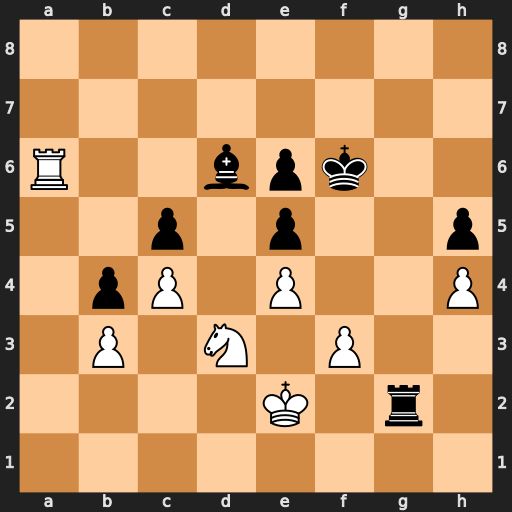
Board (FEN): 8/8/R2bpk2/2p1p2p/1pP1P2P/1P1N1P2/4K1r1/8
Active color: w
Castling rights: -
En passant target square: -
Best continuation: Kf1 Rd2 Rxd6 Ke7 Ke1